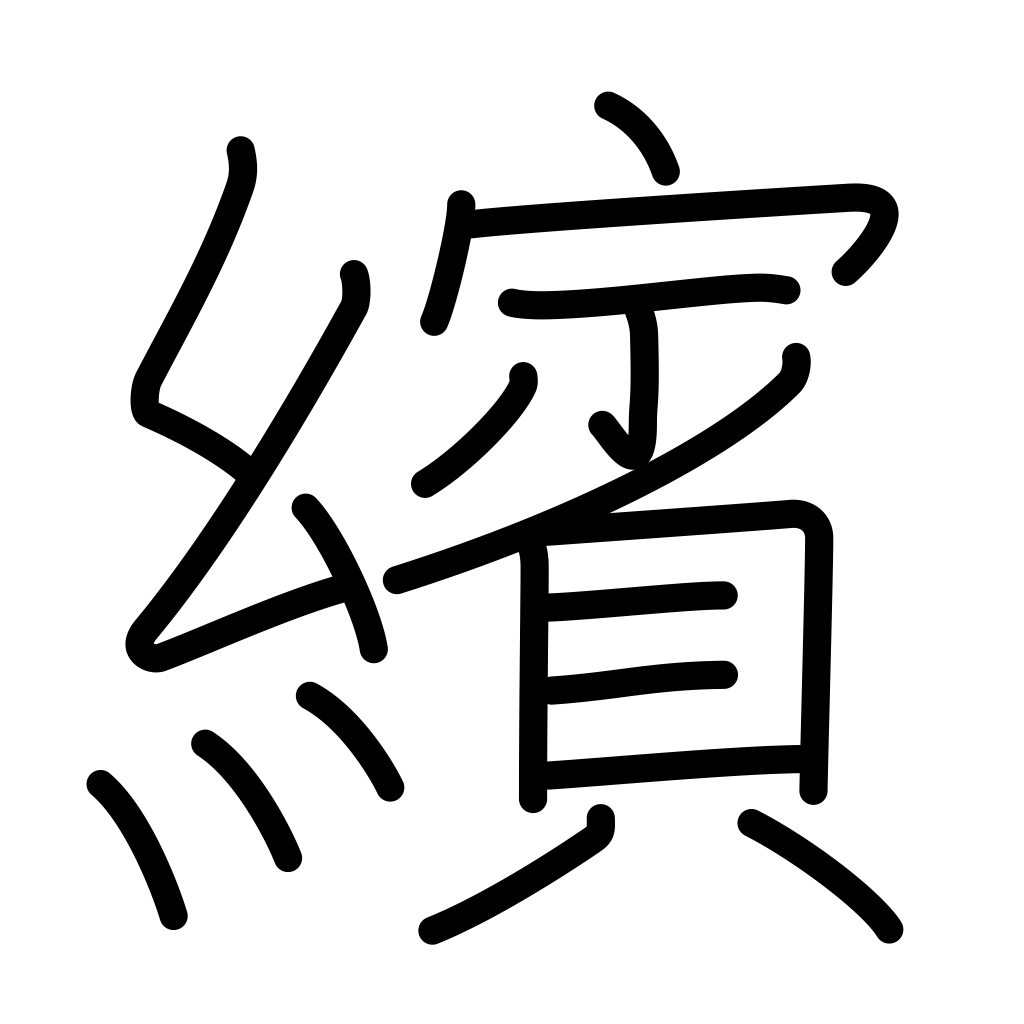
Meaning: disorder, scattering